Question: I would like to create JScrollBar with increase and decrease buttons at the bottom in case of vertical scrollbar as shown in the image attached. (Mac OS Style)
I need something like
------------O-----------<>
instead of
<----------O-------------->
Could you please help me with this?

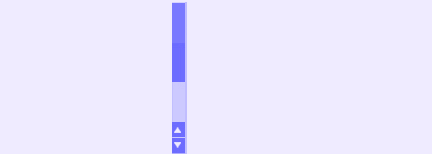
Answer: Take a look at the source code for the ScrollBarUI or one of the L&F implementations, to see how the individual Look And Feel classes achieve what they achieve. You will then need to re-write the paint method to draw your version.
<URL>.
However, I would also suggest searching for a L&F that already does this, as I am sure someone has already done this in one of the L&F platforms.